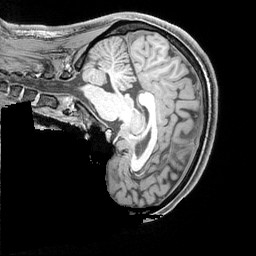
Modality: T1w
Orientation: sagittal